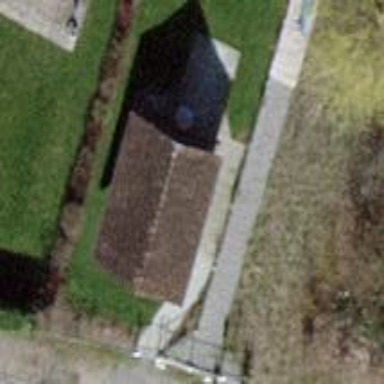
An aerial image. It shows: Shed building.